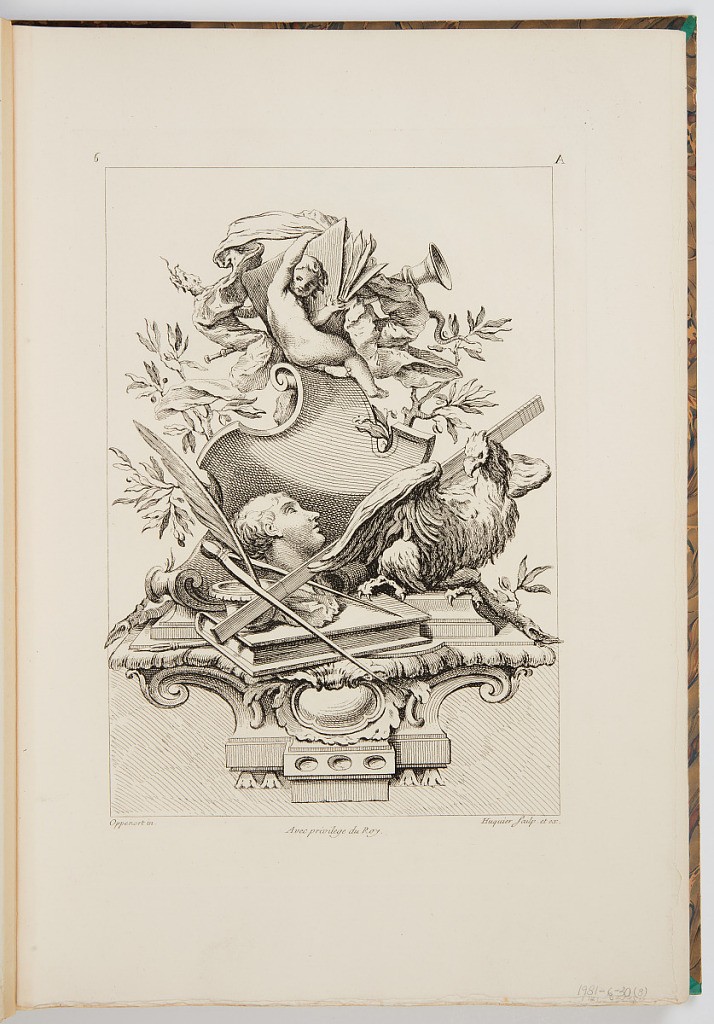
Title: Design for a Cartouche
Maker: Gilles-Marie Oppenord, French, 1672–1742
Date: ca. 1900
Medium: Photomechanical print
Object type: Bound print
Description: Design for a cartouche with a variety of motifs on a bracket: a cartouche, a book, a bust, a rooster, a quill, a compass, branches, and a putto. The plate is signed and numbered.